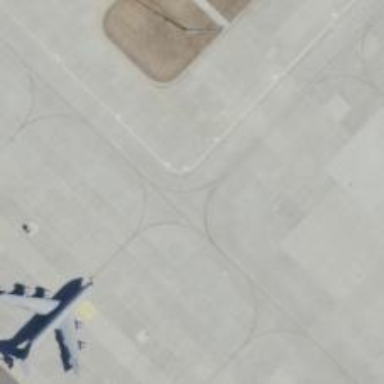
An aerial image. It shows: Image of taxiway at airport.